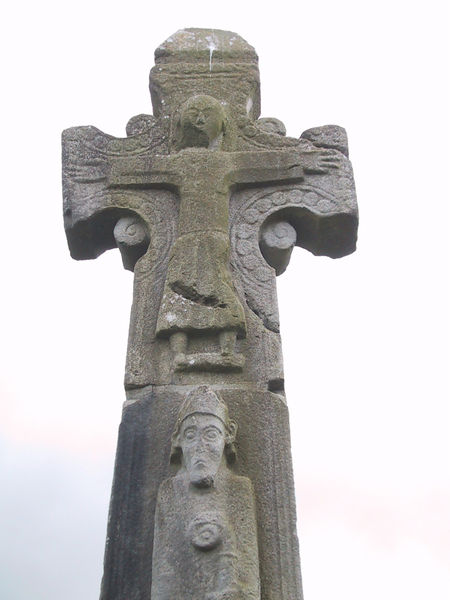
Titel: Hochkreuz von Dysert O’Dea
Standort: Dysert O’Dea (EU - IR)
Schlagwörter: kopf, mann, grau, hut, hochformat, ornament, mütze, arme, mensch, stein, steine, hände, figur, krone, kreis, rund, skulptur, statue, relief, stab, figuren, bischof, dekor, ornamente, bildhauerei, kreuz, schwarzweiss, kreise, vereinfacht, christus, jesus, kreuzigung, romanik, segen, mitra, gekreuzigt, grabstein, segnend, steinkreuz, nordeuropäisch, hochkreuz